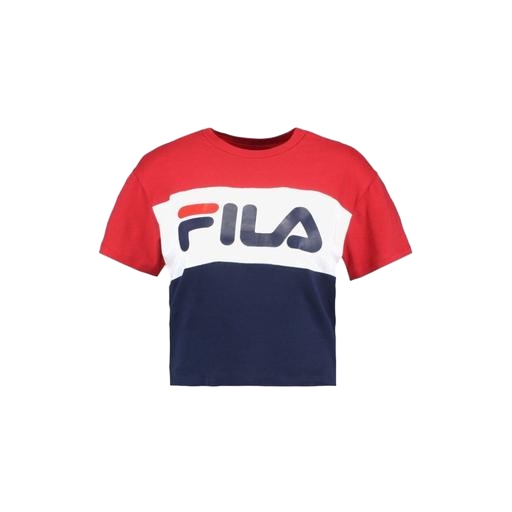
red cropped logo t-shirt, red colorblock graphic tee, colorblock graphic tee, white background